Question: My input group addon doesn't line up with my input text box... what am I doing wrong?
'''
<div class="form-group">
<label for="primary">Primary:</label>
<div class="input-group">
<span class="input-group-addon glyphicon glyphicon-earphone"></span>
<input maxlength="20" class="form-control" name="primary" id="primary" placeholder="Primary" type="text">
</div>
</div>
'''
The above code renders this:

The addon is 1px lower than the text box, but I can't work out why!
<URL>
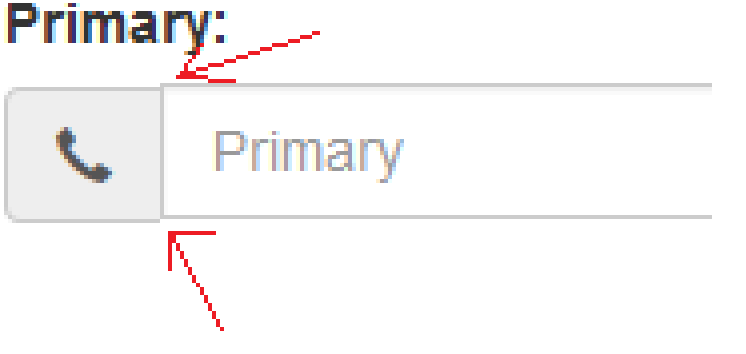
Answer: Try This One.
This problem comes in chrome..
just do some changes
'''
<div class="form-group">
<div class="col-md-12">
<div class="col-md-1">
<label for="primary">Primary:</label>
</div>
<div class="col-md-4">
<div class="input-group">
<span class="input-group-addon"><i class="glyphicon glyphicon-earphone"></i></span>
<input maxlength="20" class="form-control" name="primary" id="primary" placeholder="Primary" type="text">
</div>
</div>
</div>
</div>
'''